Interaction volume radius: 5 \u00c5
Interaction volume height: 10 \u00c5
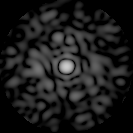
Disorder parameter: 0.7886